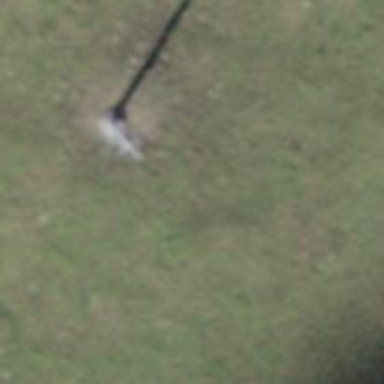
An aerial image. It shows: Pylon used for aerialway.